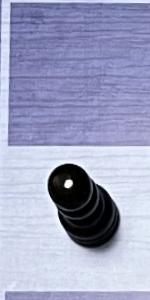
Label: Pawn_Black